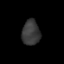
Tissue: lung
Cell type: Others
Senescence score: 0.1943
Nuclear area (px): 445
Mean DAPI intensity: 56.791